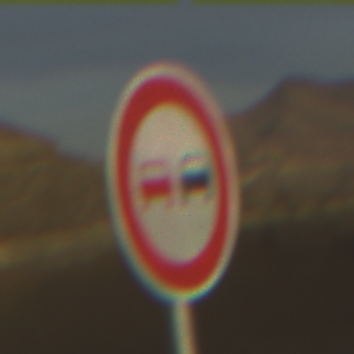
Verkehrszeichen: Ueberholverbot
Umgebung: Outdoor, Nature
Tageszeit: SunriseSunset
Wetter: PartlyCloudy
Licht: Natural
Jahreszeit: NotSpecified
Kontrast: HighContrast